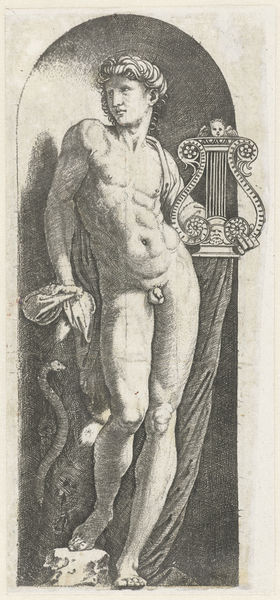
Titel: Apollo met harp staand in nis
Künstler: Marcantonio Raimondi
Standort: Amsterdam
Institution: Rijksmuseum
Schlagwörter: akt, fuß, hand, mann, nackt, schatten, umhang, weiß, haar, schwarz, blick, tuch, stein, instrument, stamm, figur, gewand, haare, bein, grafik, muskeln, knie, adam, penis, nische, druck, stich, schlange, jüngling, apoll, harfe, spielbein, lyra, leier, orpheus, leieer